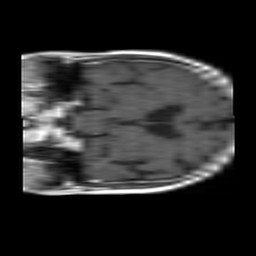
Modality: T1w
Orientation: coronal
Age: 78
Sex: female
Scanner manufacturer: philips
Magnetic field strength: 1.5 T
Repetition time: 0.6147 s
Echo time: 0.014 s